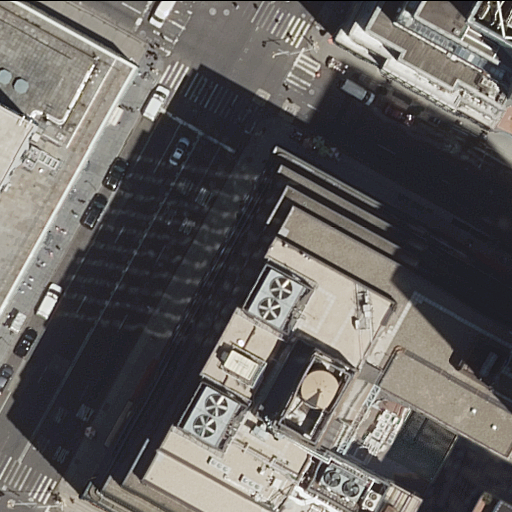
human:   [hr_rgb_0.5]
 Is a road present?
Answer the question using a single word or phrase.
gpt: yes

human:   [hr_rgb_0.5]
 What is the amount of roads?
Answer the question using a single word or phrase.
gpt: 12

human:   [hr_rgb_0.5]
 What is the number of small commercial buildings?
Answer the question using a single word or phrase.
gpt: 0

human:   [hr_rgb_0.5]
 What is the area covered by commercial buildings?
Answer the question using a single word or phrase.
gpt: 6182m2

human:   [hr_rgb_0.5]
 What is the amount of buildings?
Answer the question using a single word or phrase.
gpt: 5

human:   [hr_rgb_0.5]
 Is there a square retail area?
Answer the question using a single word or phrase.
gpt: no

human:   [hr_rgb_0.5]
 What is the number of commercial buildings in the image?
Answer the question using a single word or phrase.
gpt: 1

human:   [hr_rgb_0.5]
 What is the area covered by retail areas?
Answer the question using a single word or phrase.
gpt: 2527m2

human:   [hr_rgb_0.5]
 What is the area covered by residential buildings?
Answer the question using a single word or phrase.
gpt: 4876m2

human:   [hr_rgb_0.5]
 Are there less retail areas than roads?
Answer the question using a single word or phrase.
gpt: yes

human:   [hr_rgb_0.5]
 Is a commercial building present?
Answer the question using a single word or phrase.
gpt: yes

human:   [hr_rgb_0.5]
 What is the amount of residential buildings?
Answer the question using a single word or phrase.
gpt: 4

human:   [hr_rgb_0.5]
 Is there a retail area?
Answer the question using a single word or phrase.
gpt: yes

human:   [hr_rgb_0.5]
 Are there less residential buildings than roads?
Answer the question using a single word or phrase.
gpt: yes

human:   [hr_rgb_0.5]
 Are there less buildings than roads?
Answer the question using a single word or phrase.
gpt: yes

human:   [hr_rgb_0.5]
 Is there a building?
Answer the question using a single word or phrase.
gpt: yes

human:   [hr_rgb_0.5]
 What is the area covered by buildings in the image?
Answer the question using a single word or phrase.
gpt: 11059m2

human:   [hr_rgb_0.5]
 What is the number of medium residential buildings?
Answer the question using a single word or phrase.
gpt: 0

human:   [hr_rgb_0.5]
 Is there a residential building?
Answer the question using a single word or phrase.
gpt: yes

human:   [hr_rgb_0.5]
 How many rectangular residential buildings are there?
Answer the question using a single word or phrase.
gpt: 3

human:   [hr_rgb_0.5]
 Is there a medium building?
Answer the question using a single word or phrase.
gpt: no

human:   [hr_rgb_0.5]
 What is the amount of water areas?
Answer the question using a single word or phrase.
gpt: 0

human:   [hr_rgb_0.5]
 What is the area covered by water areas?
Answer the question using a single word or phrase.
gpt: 0m2

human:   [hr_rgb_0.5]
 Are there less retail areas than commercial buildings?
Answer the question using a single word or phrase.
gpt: no

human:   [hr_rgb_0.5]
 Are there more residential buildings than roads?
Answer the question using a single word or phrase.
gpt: no

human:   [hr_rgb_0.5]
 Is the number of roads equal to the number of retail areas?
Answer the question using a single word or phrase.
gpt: no

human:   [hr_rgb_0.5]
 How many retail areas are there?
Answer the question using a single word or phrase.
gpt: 1

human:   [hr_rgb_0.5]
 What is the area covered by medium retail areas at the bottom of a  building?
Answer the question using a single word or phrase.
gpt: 0m2

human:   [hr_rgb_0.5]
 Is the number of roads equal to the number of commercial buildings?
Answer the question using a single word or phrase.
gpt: no

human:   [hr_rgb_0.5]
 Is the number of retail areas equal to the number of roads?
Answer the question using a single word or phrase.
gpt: no

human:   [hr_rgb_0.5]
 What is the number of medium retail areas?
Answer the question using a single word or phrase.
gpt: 0

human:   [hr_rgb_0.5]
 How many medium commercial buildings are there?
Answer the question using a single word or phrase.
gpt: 0

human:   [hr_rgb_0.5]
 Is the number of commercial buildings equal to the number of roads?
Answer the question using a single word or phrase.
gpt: no

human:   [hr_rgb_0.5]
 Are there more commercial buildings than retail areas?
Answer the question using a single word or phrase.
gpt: no

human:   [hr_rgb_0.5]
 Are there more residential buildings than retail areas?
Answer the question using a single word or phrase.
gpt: yes

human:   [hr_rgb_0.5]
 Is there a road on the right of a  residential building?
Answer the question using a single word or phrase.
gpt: no

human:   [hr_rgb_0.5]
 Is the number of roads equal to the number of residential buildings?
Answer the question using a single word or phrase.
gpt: no

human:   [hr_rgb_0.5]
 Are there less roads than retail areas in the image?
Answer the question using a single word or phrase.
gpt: no

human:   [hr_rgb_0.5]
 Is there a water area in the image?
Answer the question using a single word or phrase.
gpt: no

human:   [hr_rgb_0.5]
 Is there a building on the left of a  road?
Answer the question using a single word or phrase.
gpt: yes

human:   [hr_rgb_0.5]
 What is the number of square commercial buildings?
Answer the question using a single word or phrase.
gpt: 0

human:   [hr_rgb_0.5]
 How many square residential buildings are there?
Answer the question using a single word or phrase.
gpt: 0

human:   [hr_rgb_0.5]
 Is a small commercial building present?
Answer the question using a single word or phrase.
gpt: no

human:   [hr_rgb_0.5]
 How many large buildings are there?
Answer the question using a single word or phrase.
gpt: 3

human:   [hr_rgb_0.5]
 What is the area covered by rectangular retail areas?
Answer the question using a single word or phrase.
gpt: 0m2

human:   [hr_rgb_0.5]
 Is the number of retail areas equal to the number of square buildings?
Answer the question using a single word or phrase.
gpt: no

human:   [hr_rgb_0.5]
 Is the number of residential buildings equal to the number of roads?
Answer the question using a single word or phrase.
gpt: no

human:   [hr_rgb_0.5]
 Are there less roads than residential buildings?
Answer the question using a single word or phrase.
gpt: no

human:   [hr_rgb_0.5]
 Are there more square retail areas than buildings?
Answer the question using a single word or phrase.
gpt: no

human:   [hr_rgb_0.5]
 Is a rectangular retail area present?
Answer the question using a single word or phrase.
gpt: no

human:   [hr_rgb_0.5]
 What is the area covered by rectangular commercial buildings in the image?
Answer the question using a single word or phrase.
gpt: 6182m2

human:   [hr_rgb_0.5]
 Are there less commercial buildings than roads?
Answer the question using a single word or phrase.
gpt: yes

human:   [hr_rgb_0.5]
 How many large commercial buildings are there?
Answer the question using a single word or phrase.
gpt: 1

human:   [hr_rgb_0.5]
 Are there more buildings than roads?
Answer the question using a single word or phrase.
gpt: no

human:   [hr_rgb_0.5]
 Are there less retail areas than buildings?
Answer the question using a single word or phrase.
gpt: yes

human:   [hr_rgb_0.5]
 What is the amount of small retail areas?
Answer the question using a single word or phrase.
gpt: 0

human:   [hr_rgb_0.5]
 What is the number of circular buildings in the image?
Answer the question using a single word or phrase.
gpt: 0

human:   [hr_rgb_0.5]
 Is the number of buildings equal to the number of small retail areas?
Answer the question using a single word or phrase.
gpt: no

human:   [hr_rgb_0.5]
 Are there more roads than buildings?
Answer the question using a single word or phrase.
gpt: yes

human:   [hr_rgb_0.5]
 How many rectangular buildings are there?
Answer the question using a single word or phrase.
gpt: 4

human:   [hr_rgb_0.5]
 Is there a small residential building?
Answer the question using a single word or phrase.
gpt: yes

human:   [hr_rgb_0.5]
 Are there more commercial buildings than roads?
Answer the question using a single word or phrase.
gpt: no

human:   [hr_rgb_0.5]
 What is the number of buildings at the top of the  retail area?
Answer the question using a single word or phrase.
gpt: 0

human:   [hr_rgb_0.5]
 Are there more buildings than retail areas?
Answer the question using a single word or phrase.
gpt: yes